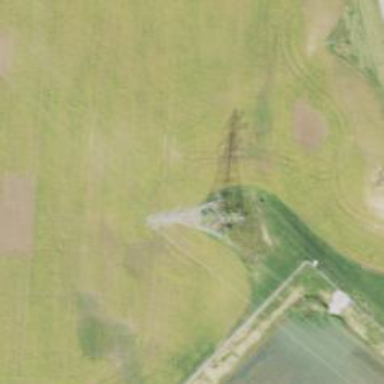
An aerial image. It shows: Lattice structure tower used for power distribution.